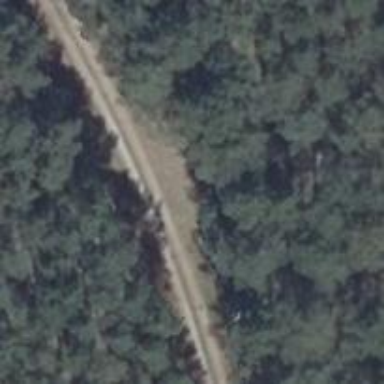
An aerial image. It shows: Gravel track with track type of grade3.